Question: I'd like to create a table with headings from a series of strings, which have been pulled from an output. I've already used this...
'''
$Scopearray = @("$server","$ip","$ScopeName","$Comment")
'''
To turn this...
'''
$ip = $Trimmed[0]
$server = $Trimmed[1]
$ScopeName = $Trimmed[2]
$Comment = $Trimmed[3]
'''
Into this:
> '''
PS C:\WINDOWS\system32> $Scopearray
MyServer.domain
10.1.1.1
NameofScope
ScopeDetails
'''
But I need to turn that into a table, something like this:

I've tried the below, and a copule of other multidimentional examples, but I'm clearly missing something fundamental.
'''
$table = @()
foreach ($instance in $Scopearray) {
$row = "" | Select ServerName,IP,ScopeName,Comment
$row.Heading1 = "Server Name"
$row.Heading2 = "IP Address"
$row.Heading3 = "Scope Name"
$row.Heading4 = "Comment"
$table += $row
}
'''
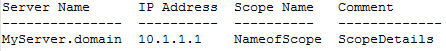
Answer: Create objects from your input data:
'''
... | ForEach-Object {
New-Object -Type PSObject -Property @{
'Server Name' = $Trimmed[1]
'IP Address' = $Trimmed[0]
'Scope Name' = $Trimmed[2]
'Comment' = $Trimmed[3]
}
}
'''
In PowerShell v3 and newer you can simplify that by using the '[PSCustomObject]' type accelerator:
'''
... | ForEach-Object {
[PSCustomObject]@{
'Server Name' = $Trimmed[1]
'IP Address' = $Trimmed[0]
'Scope Name' = $Trimmed[2]
'Comment' = $Trimmed[3]
}
}
'''
PowerShell displays objects with up to 4 properties in tabular form by default (unless the objects have specific formatting instructions), but you can force tabular output via the 'Format-Table' cmdlet if required:
'''
... | Format-Table
'''
Note that you need 'Out-String' in addition to 'Format-Table' if for instance you want to write that tabular representation to a file:
'''
... | Format-Table | Out-String | Set-Content 'C:\output.txt'
'''